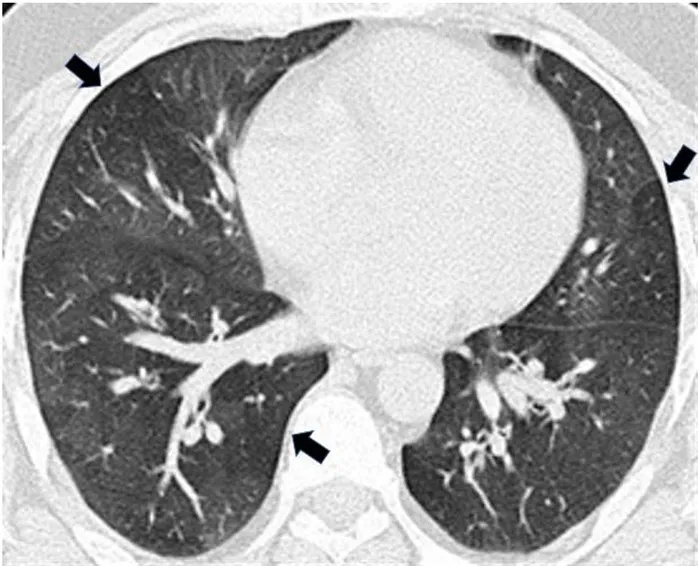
Expiratory high-resolution computed tomography (HRCT) revealed bilateral mosaic attenuation (arrows) consistent with air trapping.
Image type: radiology (ct)